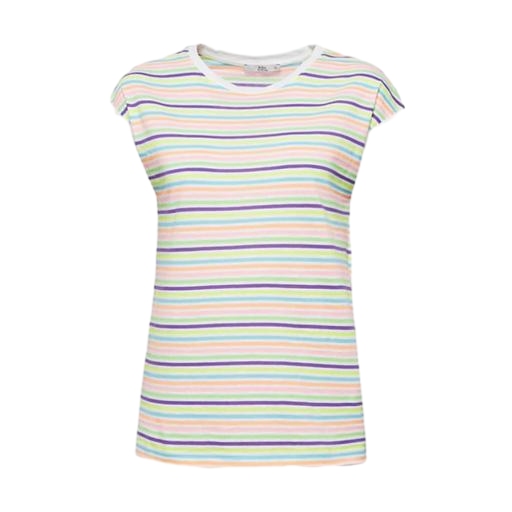
multicolor betty stripe jersey tee, multicolor tee w/, blue striped cap-sleeve tee, white background